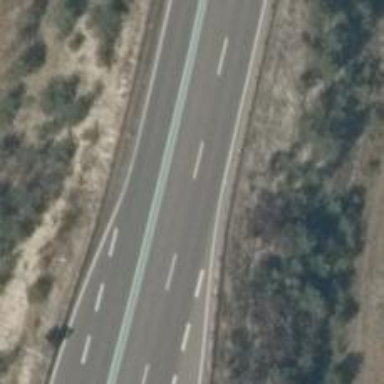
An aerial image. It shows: Asphalt road designated as trunk highway.